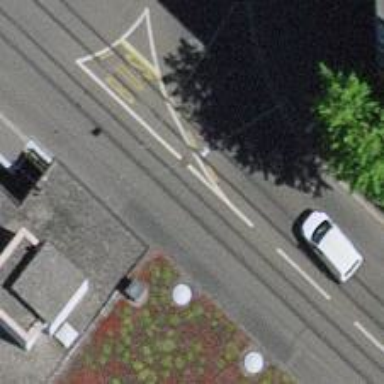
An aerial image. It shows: Tram level crossing on the railway.